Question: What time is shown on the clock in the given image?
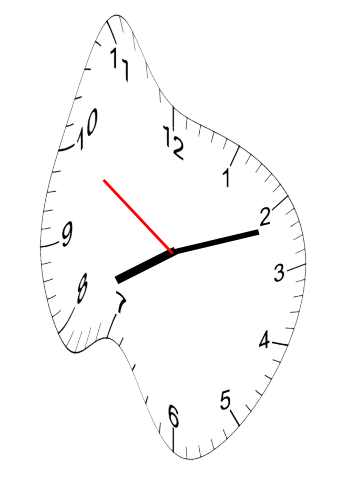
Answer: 08:11:50